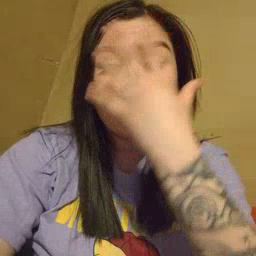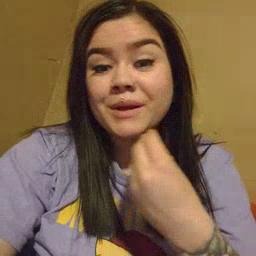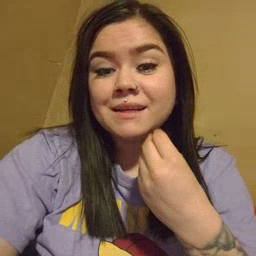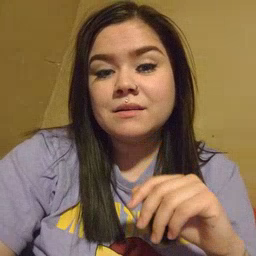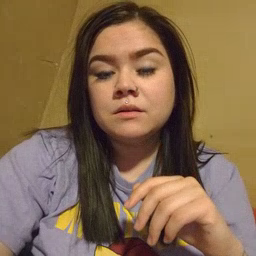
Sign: pretty